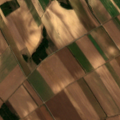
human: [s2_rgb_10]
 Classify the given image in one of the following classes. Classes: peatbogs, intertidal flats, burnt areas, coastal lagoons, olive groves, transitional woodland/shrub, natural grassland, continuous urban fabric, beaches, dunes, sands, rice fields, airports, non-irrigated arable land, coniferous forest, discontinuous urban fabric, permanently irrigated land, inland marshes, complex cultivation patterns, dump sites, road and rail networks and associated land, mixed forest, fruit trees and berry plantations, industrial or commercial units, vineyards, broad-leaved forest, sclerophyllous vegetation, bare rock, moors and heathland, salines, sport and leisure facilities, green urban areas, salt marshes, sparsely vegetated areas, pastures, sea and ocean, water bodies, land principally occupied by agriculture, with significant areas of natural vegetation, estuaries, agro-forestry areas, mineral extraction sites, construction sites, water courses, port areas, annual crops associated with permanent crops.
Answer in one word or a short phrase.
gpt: non-irrigated arable land, land principally occupied by agriculture, with significant areas of natural vegetation